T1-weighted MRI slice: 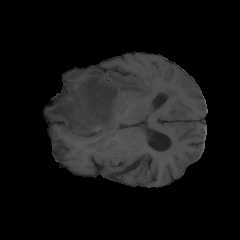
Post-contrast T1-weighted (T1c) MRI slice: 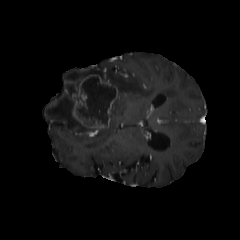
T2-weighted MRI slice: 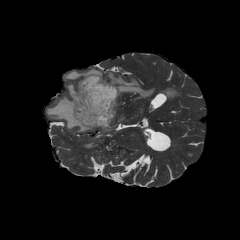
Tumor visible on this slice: yes